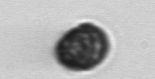
Label: Dinophyceae